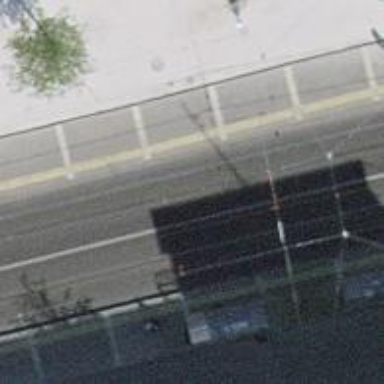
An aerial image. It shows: Tram stop with public transport stop position.